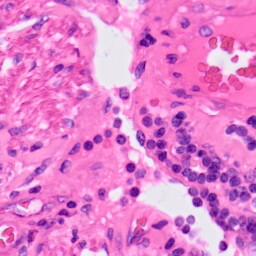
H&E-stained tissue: Lung